Field crop: maize
Growth stage: 1
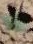
Species: datura